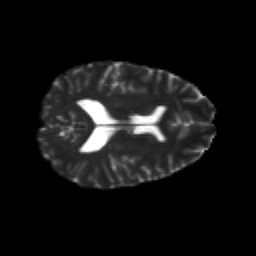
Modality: T2w
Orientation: axial
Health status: healthy
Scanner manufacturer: philips
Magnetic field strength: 3 T
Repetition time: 9.75 s
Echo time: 0.092 s